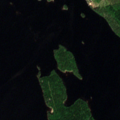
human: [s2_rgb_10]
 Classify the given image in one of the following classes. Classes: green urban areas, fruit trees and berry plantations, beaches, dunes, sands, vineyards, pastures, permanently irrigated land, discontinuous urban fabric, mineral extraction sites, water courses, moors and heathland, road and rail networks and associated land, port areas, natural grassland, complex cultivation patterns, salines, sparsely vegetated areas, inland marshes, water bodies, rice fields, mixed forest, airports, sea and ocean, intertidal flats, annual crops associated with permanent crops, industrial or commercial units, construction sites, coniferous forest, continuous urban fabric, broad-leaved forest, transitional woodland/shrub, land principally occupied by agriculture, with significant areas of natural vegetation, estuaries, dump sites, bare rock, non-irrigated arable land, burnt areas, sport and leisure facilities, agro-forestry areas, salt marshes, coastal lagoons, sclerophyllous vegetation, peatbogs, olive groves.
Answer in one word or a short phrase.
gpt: mixed forest, water bodies